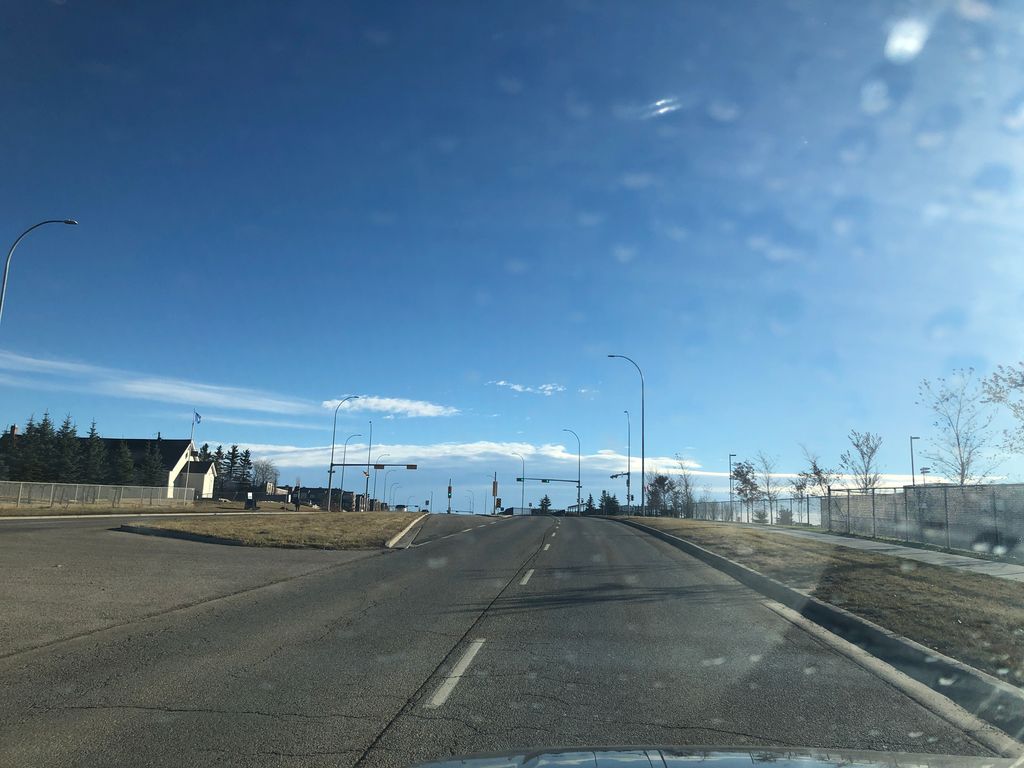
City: calgary